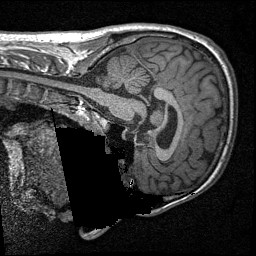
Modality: T1w
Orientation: sagittal
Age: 19
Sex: male
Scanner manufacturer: siemens
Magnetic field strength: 3 T
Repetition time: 1.64 s
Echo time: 0.00234 s